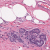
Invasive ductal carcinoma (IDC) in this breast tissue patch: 0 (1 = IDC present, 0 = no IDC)